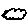
Label: cloud